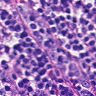
Metastatic tissue present: no